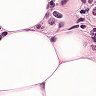
Metastatic tissue present: yes